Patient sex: M
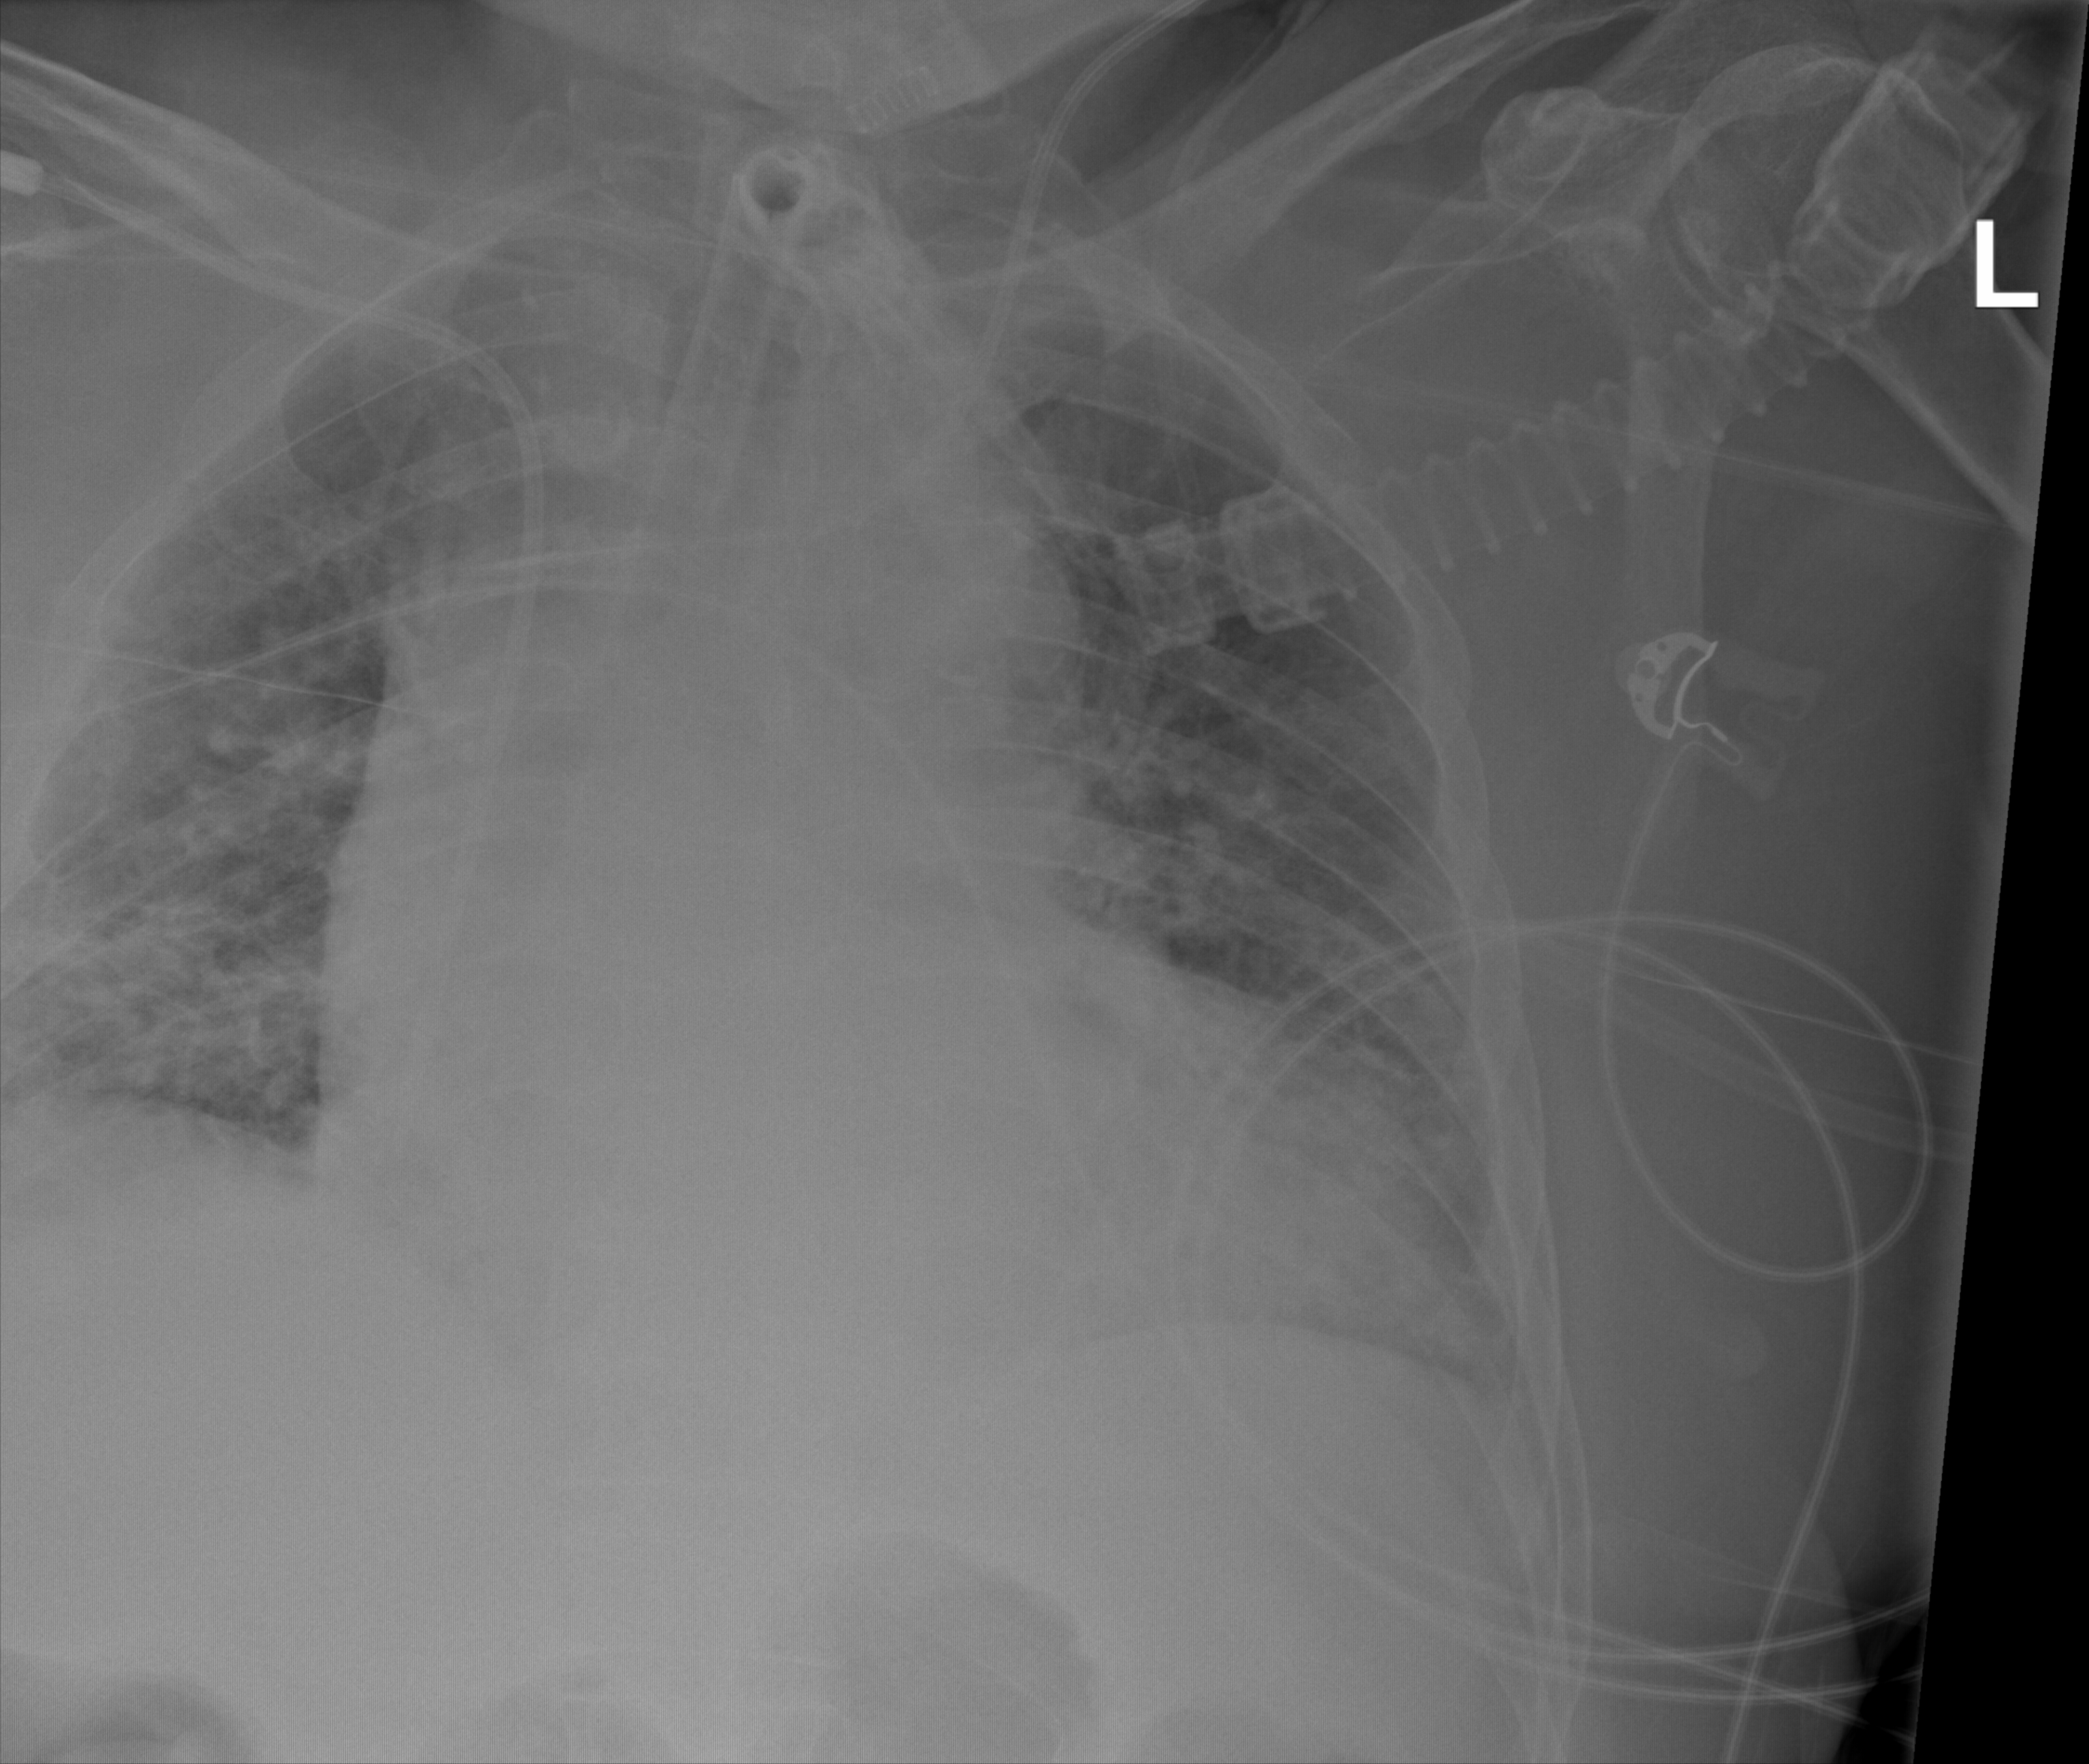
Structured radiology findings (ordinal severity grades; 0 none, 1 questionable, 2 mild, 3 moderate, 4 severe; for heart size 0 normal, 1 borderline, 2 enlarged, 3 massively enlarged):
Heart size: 2
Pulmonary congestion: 2
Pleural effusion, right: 0
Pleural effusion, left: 0
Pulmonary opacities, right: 2
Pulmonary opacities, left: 2
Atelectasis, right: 2
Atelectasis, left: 2